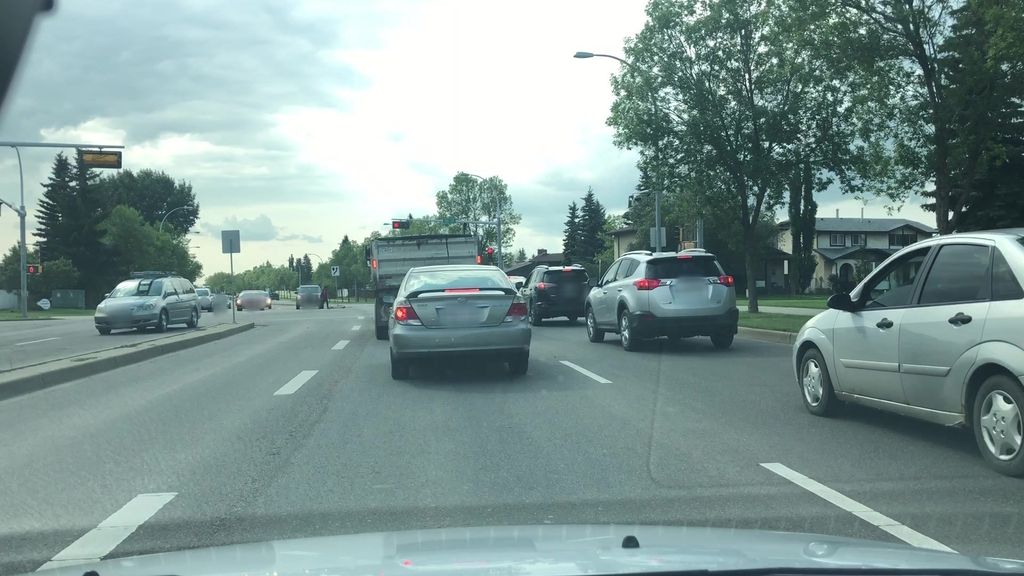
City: edmonton